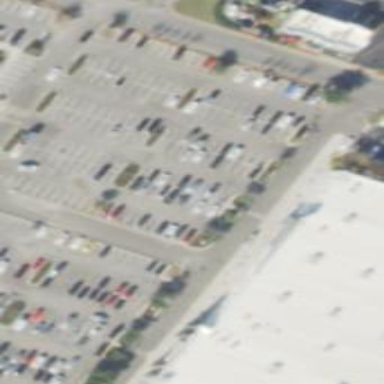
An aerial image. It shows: Parking space.